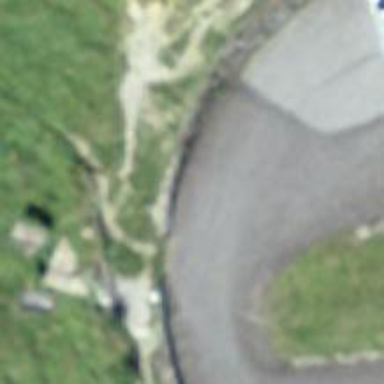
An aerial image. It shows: Path.